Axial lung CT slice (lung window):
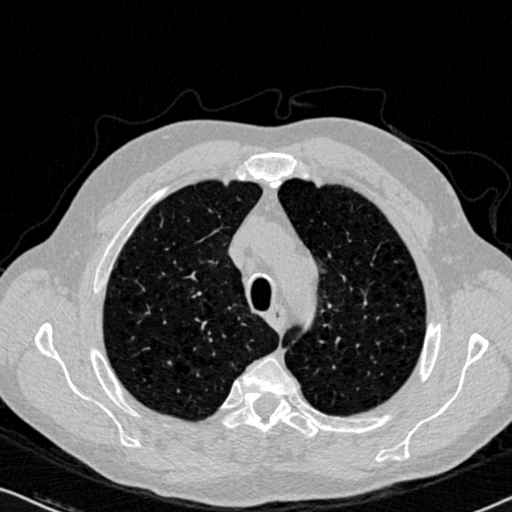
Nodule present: no